Field crop: maize
Growth stage: 2
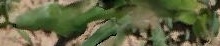
Species: maize